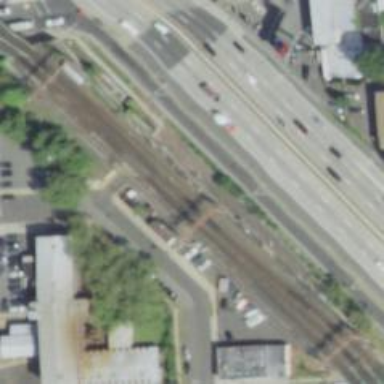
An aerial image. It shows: Railroad crossover.